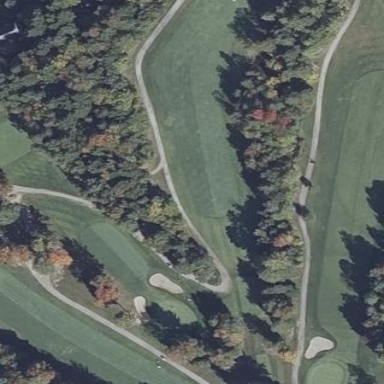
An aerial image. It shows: Golf rough area.